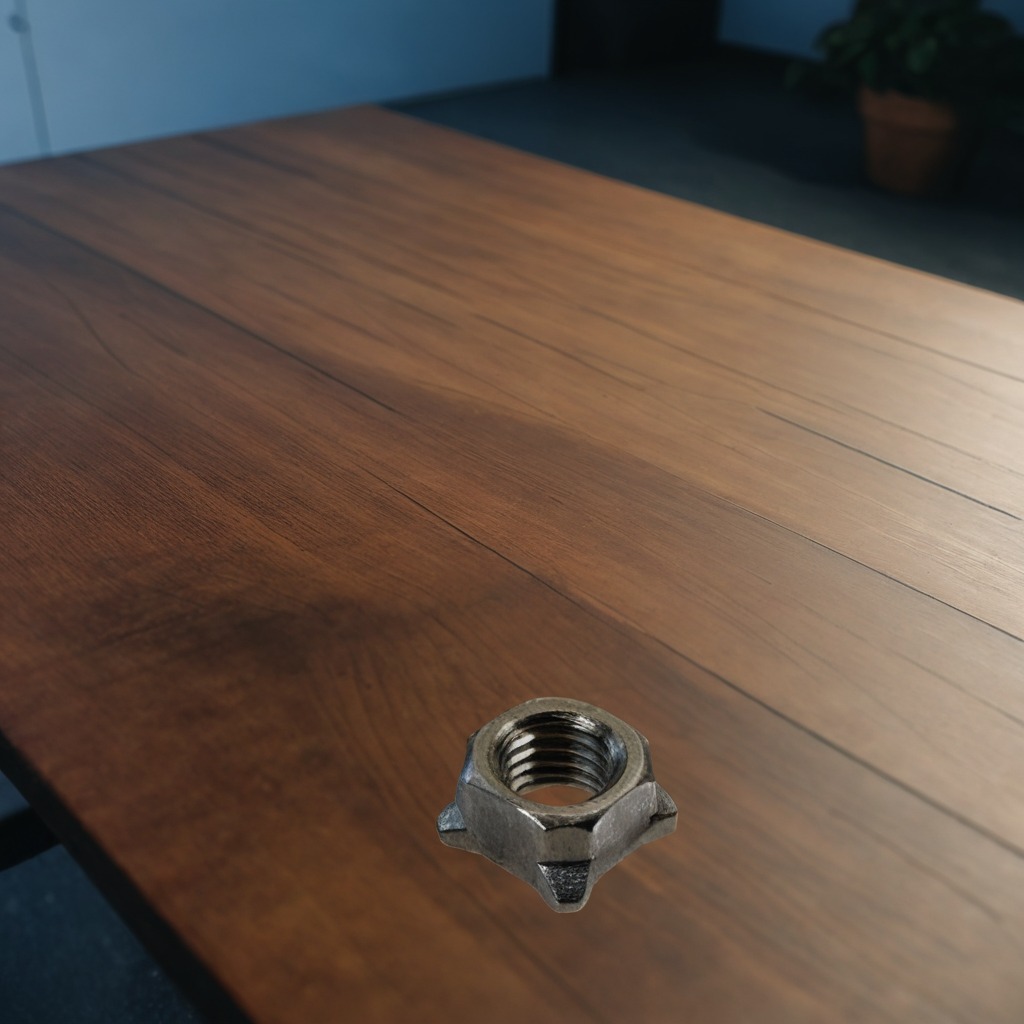
A metal nut is lying on a table with faint burn marks in a small garage at twilight.